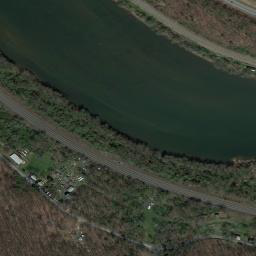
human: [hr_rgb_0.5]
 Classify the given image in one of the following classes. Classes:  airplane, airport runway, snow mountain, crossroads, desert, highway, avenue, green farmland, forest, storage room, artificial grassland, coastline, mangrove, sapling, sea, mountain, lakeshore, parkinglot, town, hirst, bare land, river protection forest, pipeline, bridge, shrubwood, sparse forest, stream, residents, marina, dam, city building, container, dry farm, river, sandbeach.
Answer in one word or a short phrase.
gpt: river